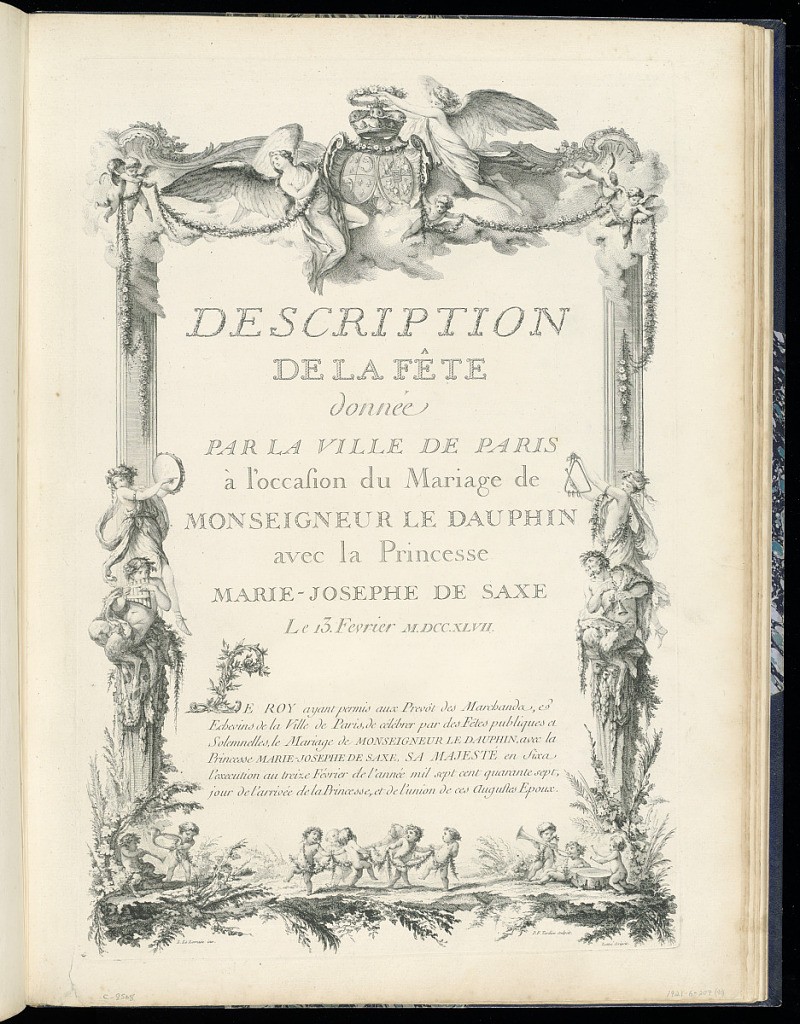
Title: Page of Text, Printed on Recto and Verso
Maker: Louis-Joseph Le Lorrain, French, 1715–1759
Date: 1751
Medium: Engraving on laid paper
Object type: Bound print
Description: Page of text with elaborate border decoration, printed on recto and verso. The recto includes a repetition of the title and an elaborate border: at the top, a winged putto crowns a coat of arms with a floral wreath; the sides feature satyrs and bacchants; the bottom of the frame morphs into a landscape in which putti dance with a garland and play music. The plate is signed. The verso is likewise printed in a decorated border and continues the description of the celebration given by the city of Paris on February 13, 1747, on the occasion of the marriage of Louis Dauphin and Marie-Josephe of Saxony.